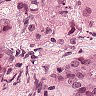
Metastatic tissue present: yes